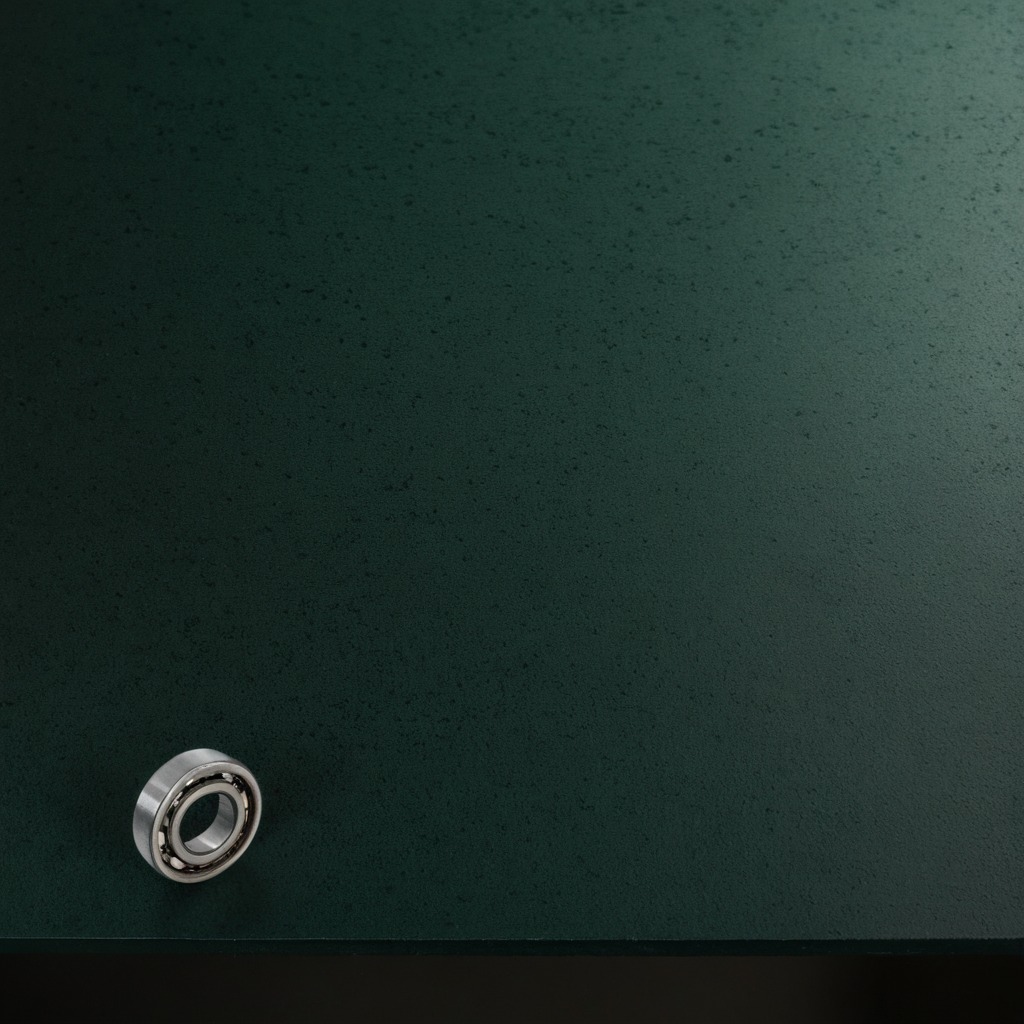
A metal ball bearing lies on a green rubber mat.